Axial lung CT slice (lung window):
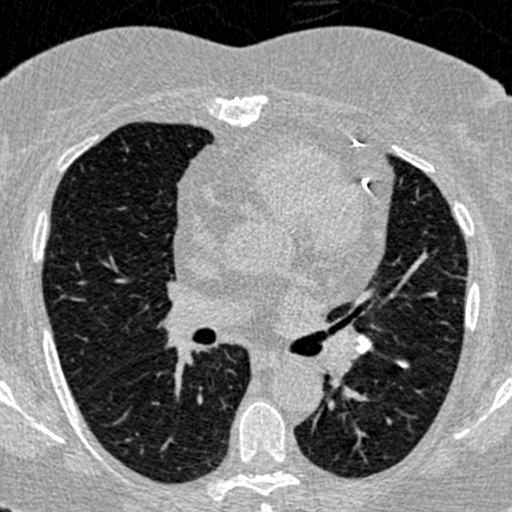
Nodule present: yes
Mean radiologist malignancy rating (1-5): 1